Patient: sex F, age 54
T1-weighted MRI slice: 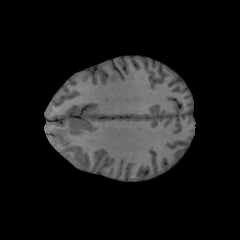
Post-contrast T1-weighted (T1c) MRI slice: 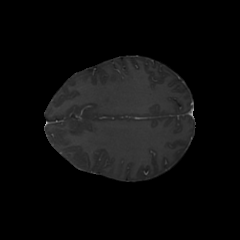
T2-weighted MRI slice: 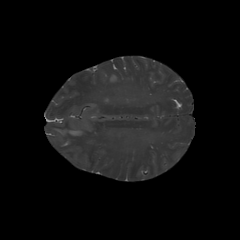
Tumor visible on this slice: yes
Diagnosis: Glioblastoma, IDH-wildtype
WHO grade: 4